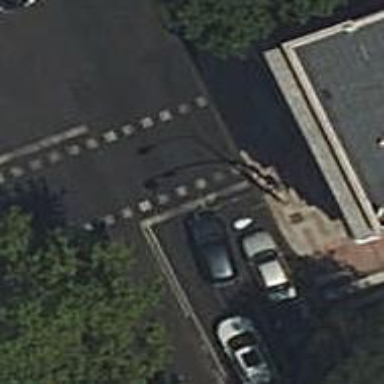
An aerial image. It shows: Crossing with traffic signals.